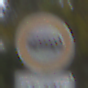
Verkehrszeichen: VerbotKraftomnibusse
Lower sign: ZeitangabenOhneBeschraenkungAufWochentage1
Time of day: Midday
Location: Outdoor (Nature)
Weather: Overcast
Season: Autumn
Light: Natural